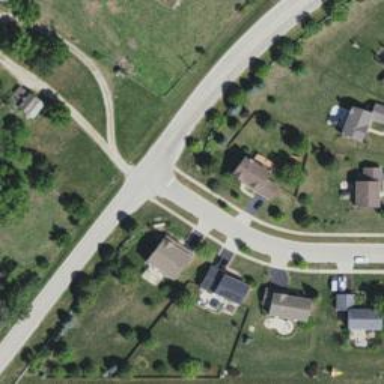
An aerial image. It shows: Stop road.